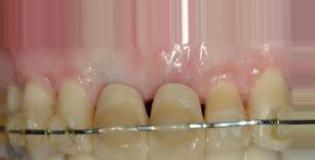
Condition: Tooth Discoloration